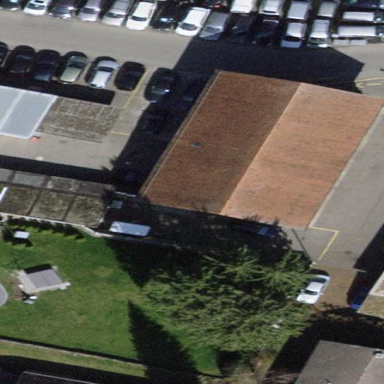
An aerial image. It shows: Building with tiled roof.